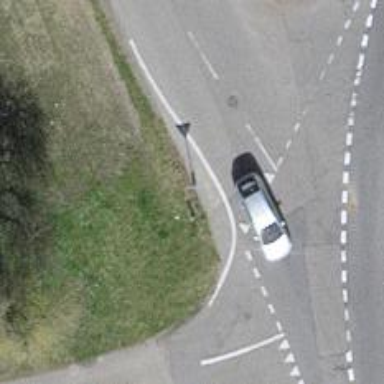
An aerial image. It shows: Road with "give way" sign.